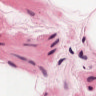
Metastatic tissue present: no